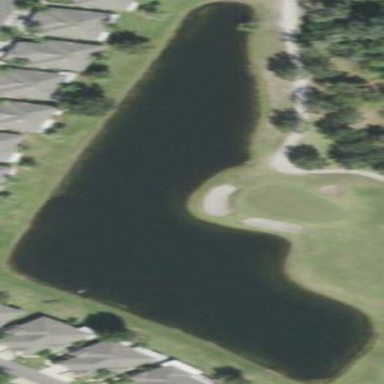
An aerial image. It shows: Pond with natural water.